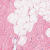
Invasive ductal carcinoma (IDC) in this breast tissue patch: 0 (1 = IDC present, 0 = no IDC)